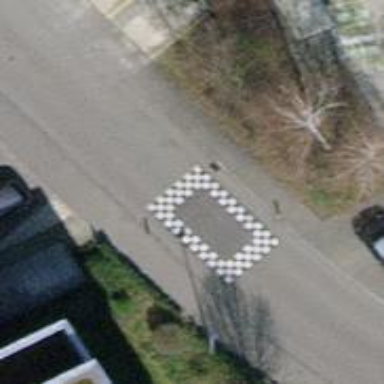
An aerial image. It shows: Traffic hump for calming the traffic.